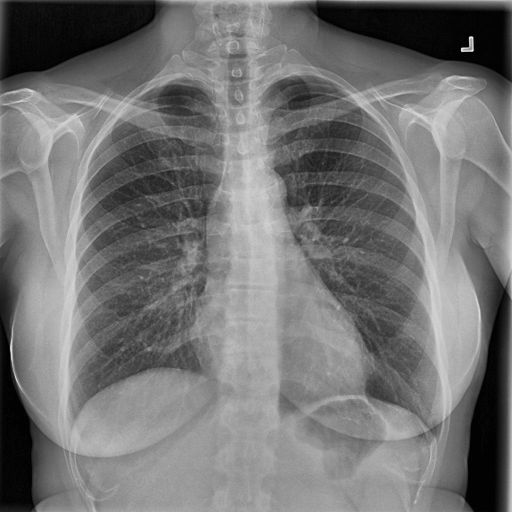
Finding: NORMAL